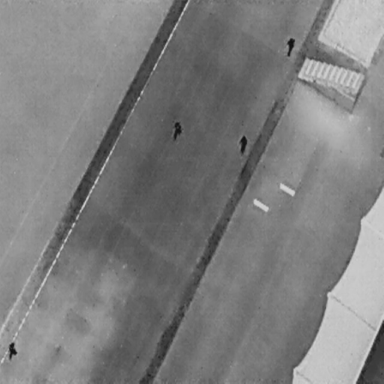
There are four People in the infrared image.